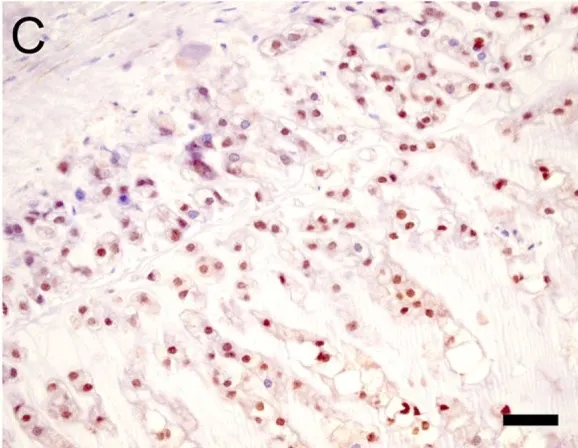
Histological appearance of chordoma. (C) Parallel section stained for brachyury. Scale bar: 50 mum.
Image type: pathology (immunostaining)